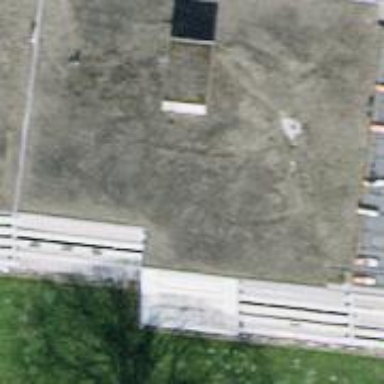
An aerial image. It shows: Flat-roofed apartment building.